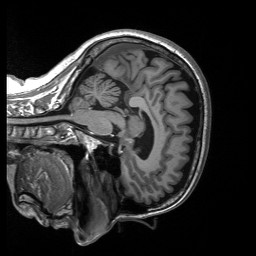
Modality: T1w
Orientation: sagittal
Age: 49
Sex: male
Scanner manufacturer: siemens
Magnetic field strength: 3 T
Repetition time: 2.53 s
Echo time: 0.00219 s